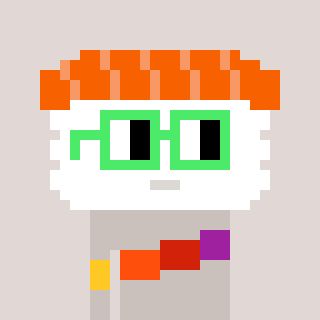
a pixel art character with square light green glasses, a nigiri-shaped head and a foggrey-colored body on a warm background